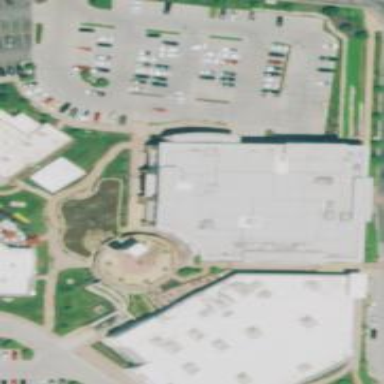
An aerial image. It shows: Retail building.